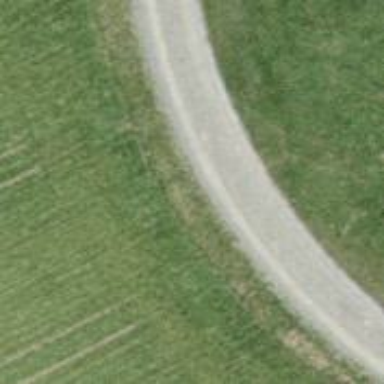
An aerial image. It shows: Track with grade 3 pebblestone surface.